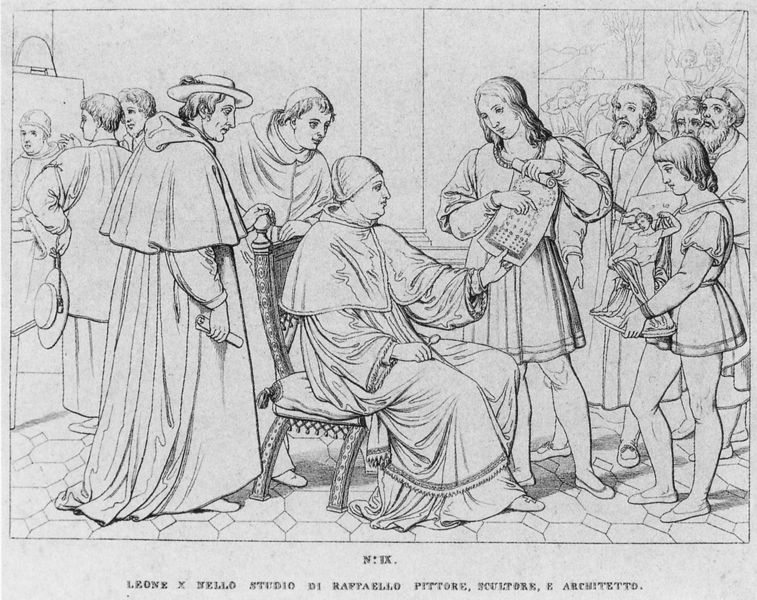
Titel: Vita di Raffaele da Urbino disegnata ed incisa da Giovanni Riepenhausen in XII Tavole, Roma 1833
Künstler: Johannes Riepenhausen
Schlagwörter: gemälde, menschen, hut, männer, stuhl, zeichnung, gesellschaft, malerei, bärte, architektur, kirche, geistlicher, gewand, sessel, sitzend, blatt, renaissance, skulptur, statue, schrift, italien, studie, bischof, papst, lesen, plastik, junge, druckgraphik, radierung, künstler, herrscher, kardinal, kunst, pergament, pope, rafael, dokument, architekt, italienisch, kalender, raffael, humanismus, raffaello, leo v, scultore